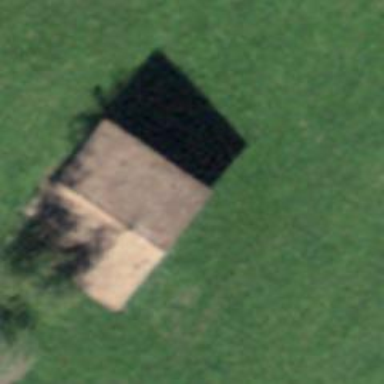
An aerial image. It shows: Barn.